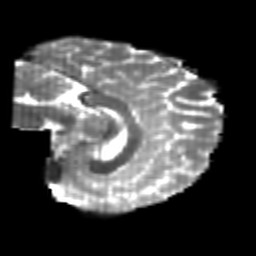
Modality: T2w
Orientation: sagittal
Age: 22
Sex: female
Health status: healthy
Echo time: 0.074 s